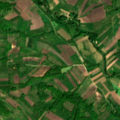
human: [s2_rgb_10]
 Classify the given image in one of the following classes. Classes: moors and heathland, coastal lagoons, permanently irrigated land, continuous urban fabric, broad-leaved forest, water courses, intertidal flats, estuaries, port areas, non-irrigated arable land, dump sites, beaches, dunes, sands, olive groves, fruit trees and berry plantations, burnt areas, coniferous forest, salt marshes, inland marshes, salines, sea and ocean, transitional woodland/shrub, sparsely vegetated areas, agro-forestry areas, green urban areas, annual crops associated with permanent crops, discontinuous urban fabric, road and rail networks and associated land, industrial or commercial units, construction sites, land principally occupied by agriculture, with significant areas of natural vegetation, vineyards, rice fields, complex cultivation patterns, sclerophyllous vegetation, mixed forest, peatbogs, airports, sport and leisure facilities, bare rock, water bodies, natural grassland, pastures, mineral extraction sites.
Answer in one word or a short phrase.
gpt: complex cultivation patterns, land principally occupied by agriculture, with significant areas of natural vegetation